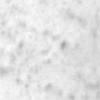
Label: no_change